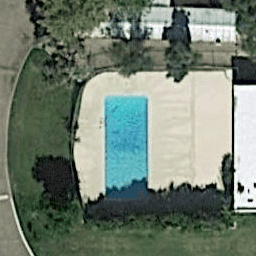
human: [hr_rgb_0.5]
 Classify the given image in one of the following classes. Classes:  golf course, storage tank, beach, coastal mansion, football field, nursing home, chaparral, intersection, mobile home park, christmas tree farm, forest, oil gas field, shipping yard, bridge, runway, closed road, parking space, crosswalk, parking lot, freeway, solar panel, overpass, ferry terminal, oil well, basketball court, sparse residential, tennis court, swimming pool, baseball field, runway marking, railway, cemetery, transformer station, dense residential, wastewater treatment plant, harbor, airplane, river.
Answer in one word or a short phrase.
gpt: swimming pool